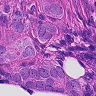
Metastatic tissue present: yes